Question: I was using Eclipse as my android development IDE.
I just have installed the android-studio. I want to reuse the AVDs in Android-studio which i was using previously with the eclipse. How can I import those AVDs in the Android-studio,
Is it possible , or should I download the new AVDs using the android-studio's AVD Manager
My Eclipse path
'''
d:\my_work\Android\Eclipse'''
and my Android SDK path
'''
d:\my_work\Android\Android-sdk'''
but my Android-Studio path is
'''
c:\program files(x86)\Android\Android-studio
'''
Here is my Avd Directory

I have created 2 AVDs as you can see the folder 'Android_2.3.3.avd' and 'AVD_for_10_1in_WXGA_Tablet.avd'
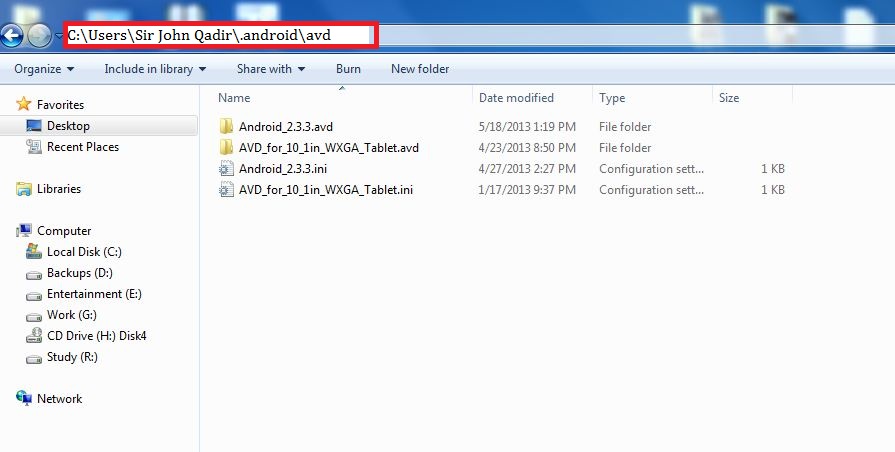
Answer: Most regular installs of the SDK/etc make a /.android folder in your USER folder (for Windows, atleast).
In this folder you will find a avd folder. this holds all of the AVDs you have.
Generating a new AVD in Android Studio put an avd profile in the same folder as generating one from the base SDK/Eclipse did for me ($USER/.android/avd), which makes sense due the AVD being sort of a separate entity (although Android Studio comes with its own SDK).
I hope this information helps you with your configuration.
EDIT: I did some digging through the Android Studio source and found this..
'''
* Returns the value for property lastSdkPath as stored in the properties file
* at $HOME/.android/ddms.cfg, or null if the file or property doesn't exist.
*
* This is only useful in a scenario where existing users of ADT/Eclipse get Diamond,
* but without the bundle. This method duplicates some functionality of
* {@link com.android.prefs.AndroidLocation} since we don't want any file system
* writes to happen during this process.
*/
'''
My guess is that since I had eclipse already installed with the Android SDK, it used my files I already setup.
In your case, you probably didn't have this happen (even though it should, since you used eclipse). I'm going to continue looking for the source for some sort of "default" sdk/avd install to see if I can directly help you, but you basically need to search for a .avd folder somewhere on your harddrive.